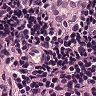
Metastatic tissue present: no